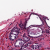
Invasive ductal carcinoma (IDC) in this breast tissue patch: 0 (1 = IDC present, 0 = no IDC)